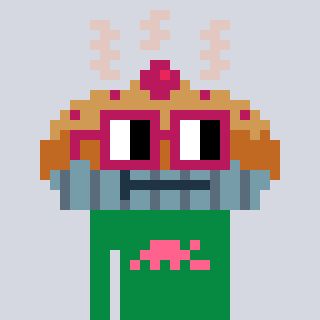
a pixel art character with square dark red glasses, a pie-shaped head and a green-colored body on a cool background